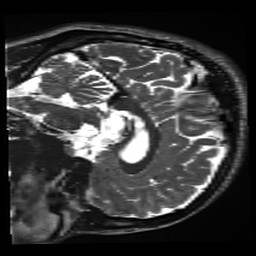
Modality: inplaneT2
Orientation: sagittal
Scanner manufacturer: siemens
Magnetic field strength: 3 T
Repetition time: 11 s
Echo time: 0.059 s